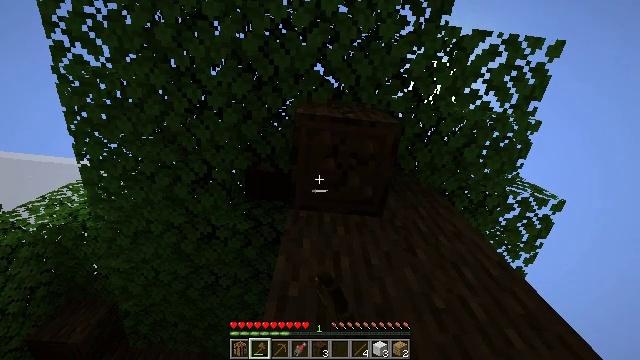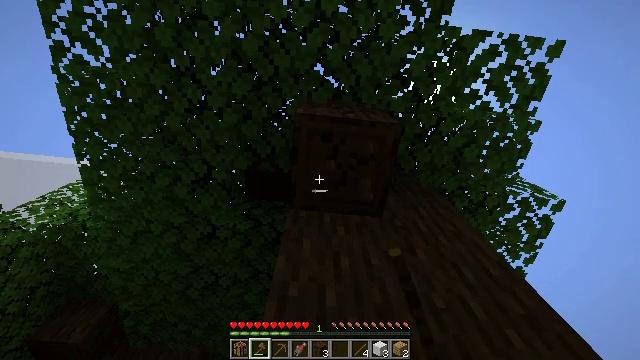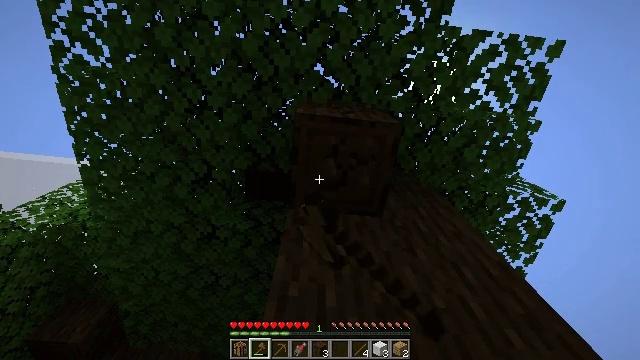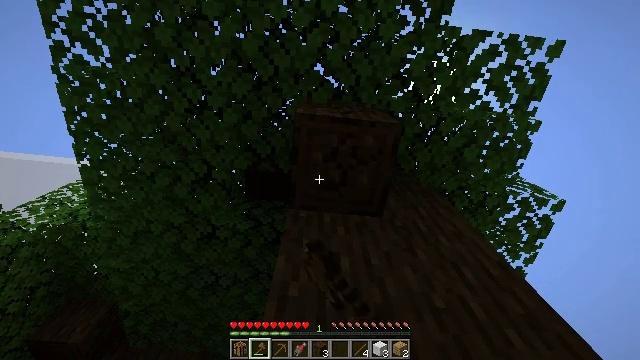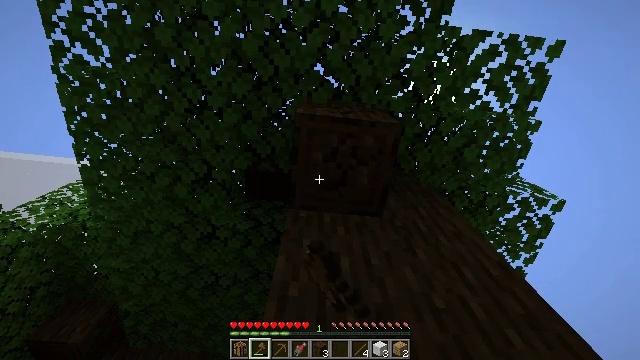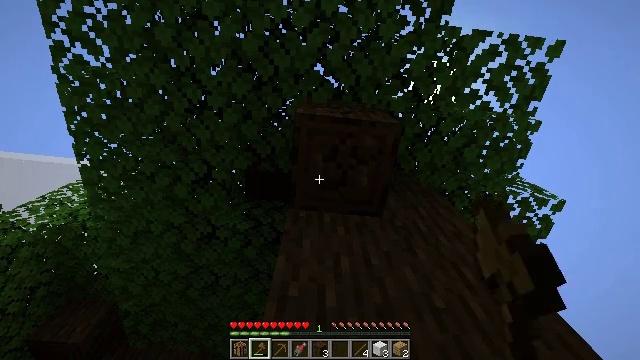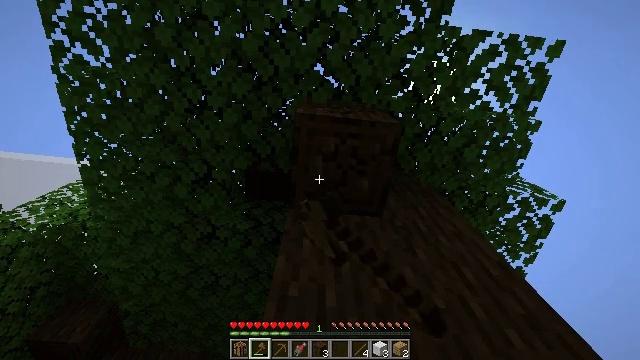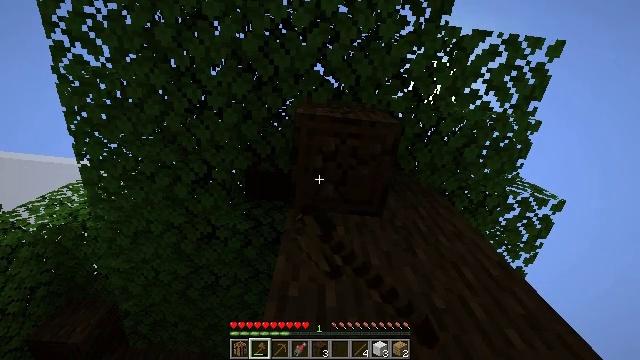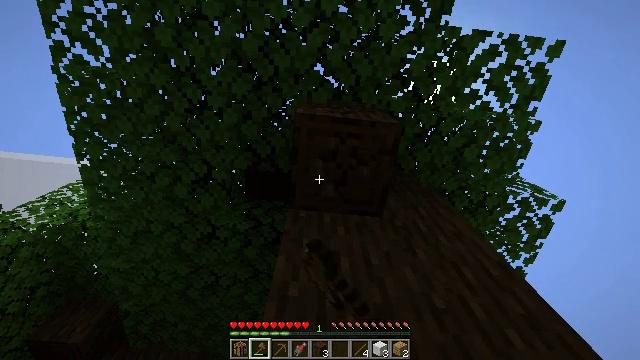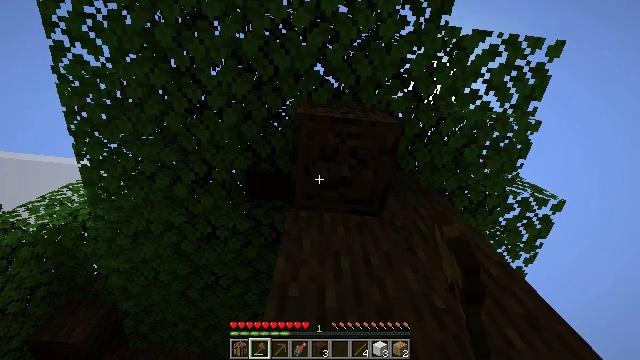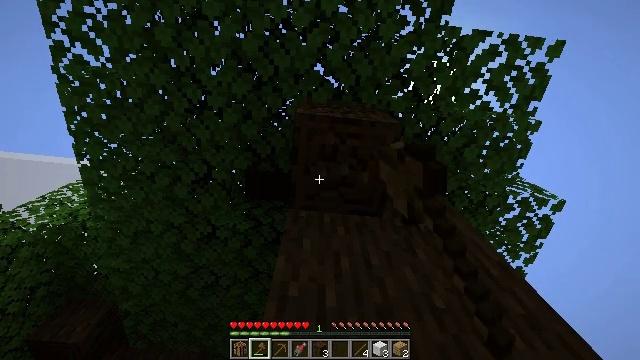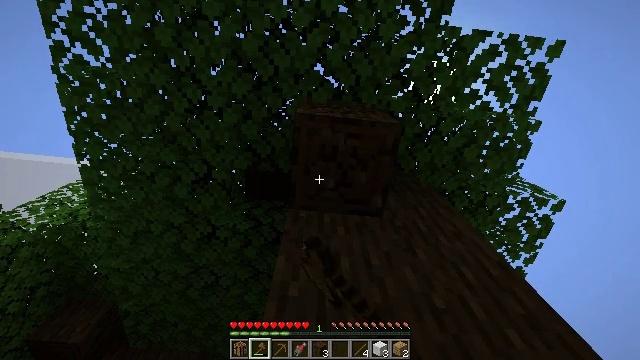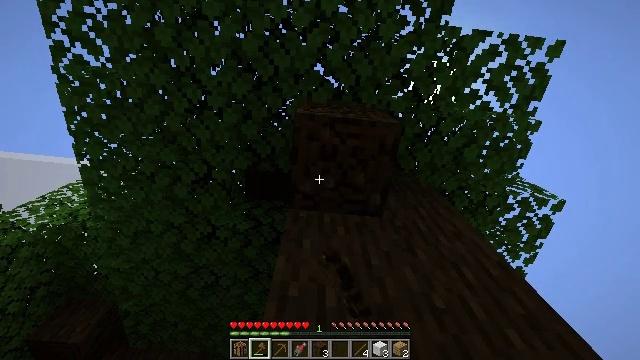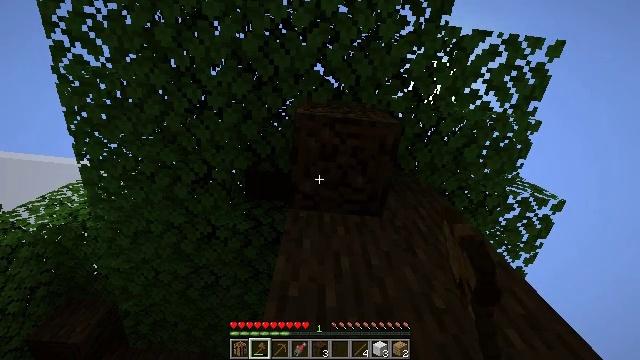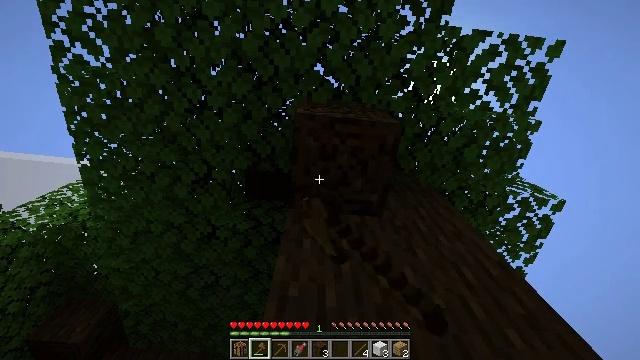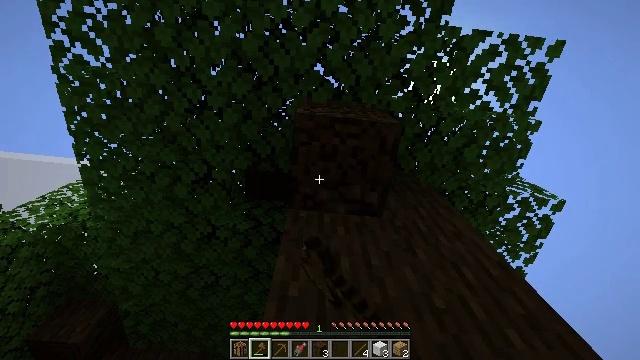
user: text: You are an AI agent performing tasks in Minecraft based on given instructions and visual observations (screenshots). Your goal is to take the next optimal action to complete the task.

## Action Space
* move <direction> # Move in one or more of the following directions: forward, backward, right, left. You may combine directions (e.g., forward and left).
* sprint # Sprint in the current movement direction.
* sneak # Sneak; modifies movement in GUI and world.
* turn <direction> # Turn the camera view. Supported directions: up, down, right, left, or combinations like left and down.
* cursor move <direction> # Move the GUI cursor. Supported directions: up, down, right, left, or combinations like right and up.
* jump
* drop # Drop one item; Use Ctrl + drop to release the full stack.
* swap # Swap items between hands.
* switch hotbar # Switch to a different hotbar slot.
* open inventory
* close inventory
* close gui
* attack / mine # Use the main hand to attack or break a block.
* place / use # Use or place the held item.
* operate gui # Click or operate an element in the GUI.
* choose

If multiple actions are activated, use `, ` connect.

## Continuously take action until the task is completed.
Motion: motion action
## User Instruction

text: Collect dark oak log for building.
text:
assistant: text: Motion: attack / mine
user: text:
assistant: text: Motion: attack / mine
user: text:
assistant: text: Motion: attack / mine
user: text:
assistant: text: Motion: attack / mine
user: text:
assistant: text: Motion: attack / mine
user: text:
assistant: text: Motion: attack / mine
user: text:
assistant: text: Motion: attack / mine
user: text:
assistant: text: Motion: attack / mine
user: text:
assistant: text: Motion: attack / mine
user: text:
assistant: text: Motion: attack / mine
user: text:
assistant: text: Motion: attack / mine
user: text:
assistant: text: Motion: attack / mine
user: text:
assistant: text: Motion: attack / mine
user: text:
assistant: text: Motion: attack / mine
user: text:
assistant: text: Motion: attack / mine
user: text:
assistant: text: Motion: attack / mine
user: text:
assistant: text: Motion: attack / mine
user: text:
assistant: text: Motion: attack / mine
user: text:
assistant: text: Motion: attack / mine
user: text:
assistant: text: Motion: attack / mine
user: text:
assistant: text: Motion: attack / mine
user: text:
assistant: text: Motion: attack / mine
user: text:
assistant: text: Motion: attack / mine
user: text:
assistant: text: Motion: attack / mine
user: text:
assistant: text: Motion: turn down, attack / mine
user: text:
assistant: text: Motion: turn left and down
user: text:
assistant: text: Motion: turn left and down
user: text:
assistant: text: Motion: turn left and down
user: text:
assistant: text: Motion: turn right and down
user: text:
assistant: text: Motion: turn right and down